Interaction volume radius: 5 \u00c5
Interaction volume height: 10 \u00c5
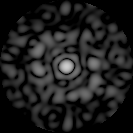
Disorder parameter: 0.8551